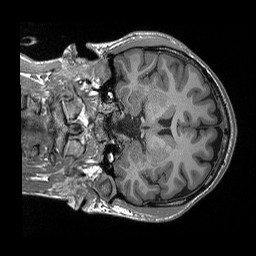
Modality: T1w
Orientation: coronal
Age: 25
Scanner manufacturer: siemens
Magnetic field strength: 3 T
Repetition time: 2.3 s
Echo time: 0.00296 s